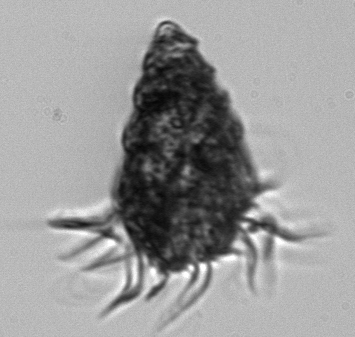
Label: Laboea_strobila